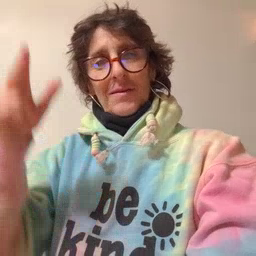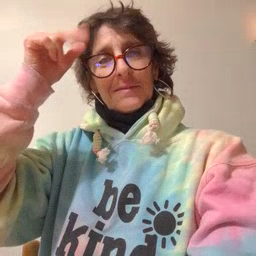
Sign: horse